Question: Here's an odd one. So I've been running this on a mac so far and all's been well (the server that is, the designer is on Windows obviously). Have just deployed to a linux box (Red Hat) and initially the pdf export had a null pointer exception on OpenTypeFontManager. This suggested it couldn't find the font, so I copied the relevant ttfs to $JAVA_HOME/lib/fonts and the pdf worked perfectly. The downside is that suddenly the charts on the viewer went pretty garbled (all font output was messed up, with fonts ). Remove the files again and all returns as was, put them back and pdfs work and charts are garbled.
An example...

Note this doesn't happen in PDF export, only in the viewer.
Any ideas?
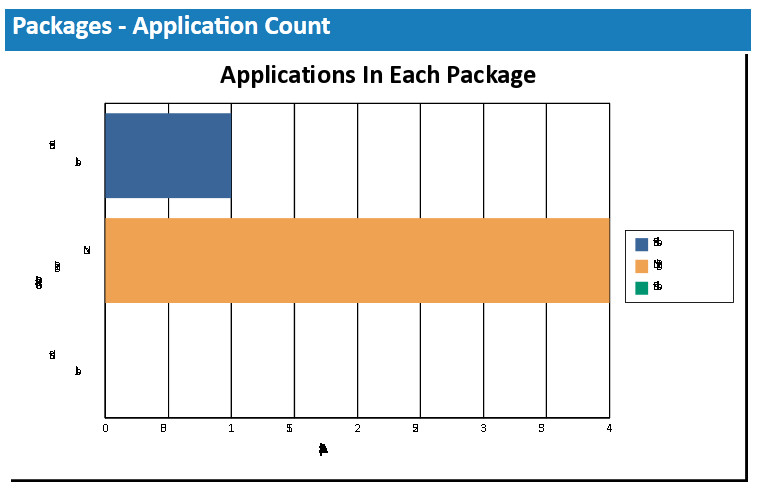
Answer: Sorry, another thick one for me. Server had openjdk which crystal hates, I swapped it out with a proper sun jdk and all was right with the world. Sorted.